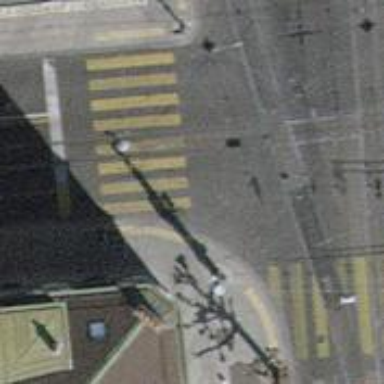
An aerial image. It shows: Road crossing with traffic signals.